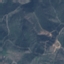
Land use / land cover class: HerbaceousVegetation